I will show an image sequence of human cooking. I have annotated the images with numbered circles. Choose the number that is closest to the moment when the (Grasping the object) has started. You are a five-time world champion in this game. Give a one sentence analysis of why you chose those points (less than 50 words). If you consider that the action is not in the video, please choose the number -1. Provide your answer at the end in a json file of this format: {"points": []}
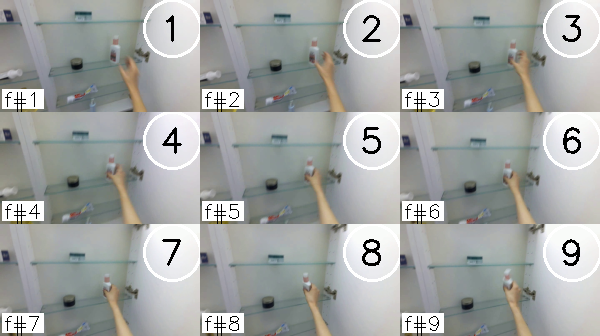
Frame 5 shows the clearest moment of hand-object contact.
{"points": [5]}